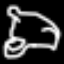
Label: frog